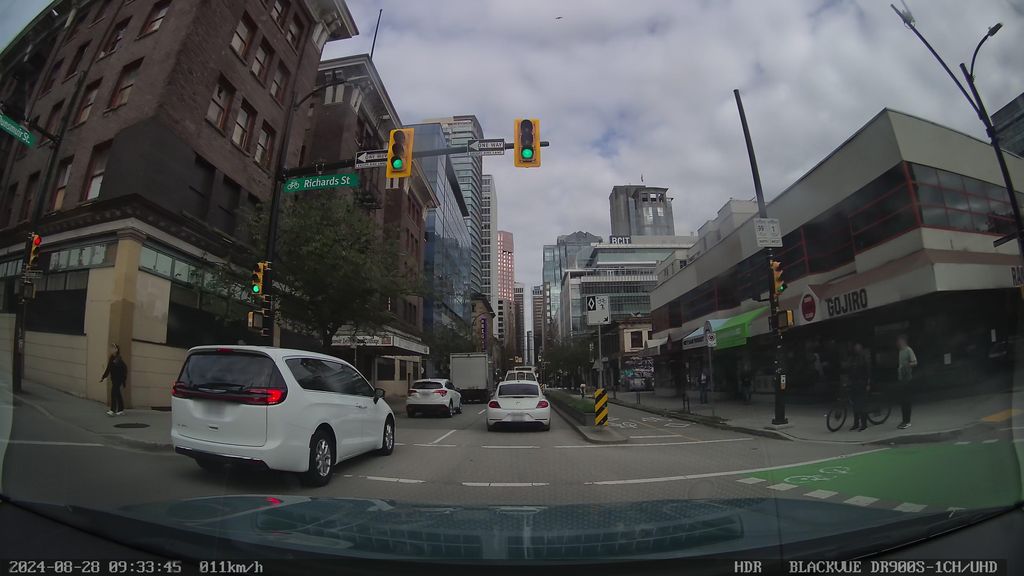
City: vancouver